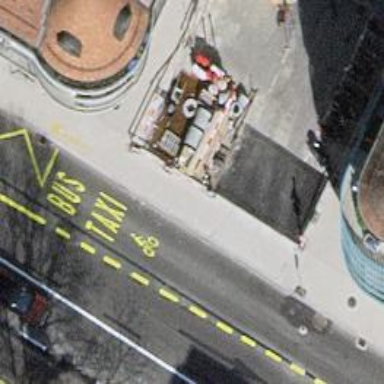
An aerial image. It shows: Stop road.